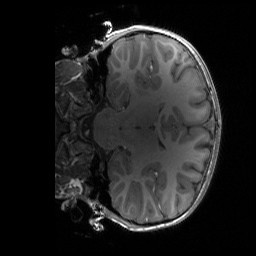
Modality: T1w
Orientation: coronal
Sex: male
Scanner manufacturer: siemens
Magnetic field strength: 3 T
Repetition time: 1.9 s
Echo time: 0.00243 s